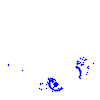
Particle: electron